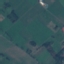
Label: Pasture